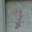
Label: 7